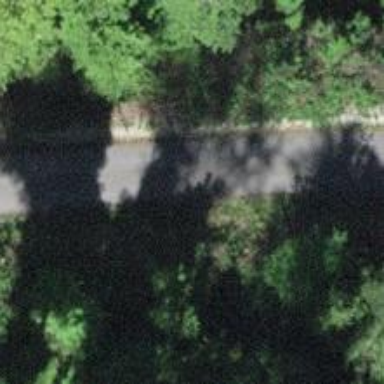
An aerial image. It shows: Unclassified road with paved surface.